Field crop: tomato
Growth stage: 2
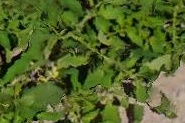
Species: tomato